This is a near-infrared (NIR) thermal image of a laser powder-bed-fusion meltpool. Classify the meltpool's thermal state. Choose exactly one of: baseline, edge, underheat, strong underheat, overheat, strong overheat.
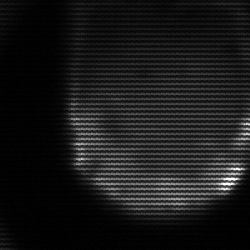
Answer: edge